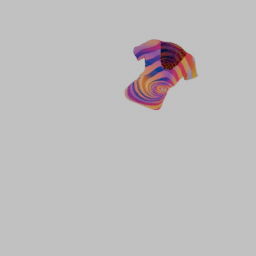
Label: people